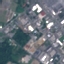
Land use / land cover: Industrial